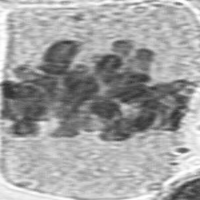
Label: metaphase